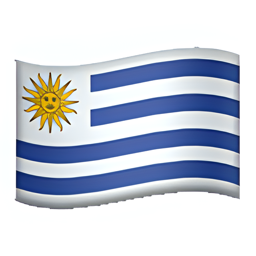
Name: flag for uruguay
Emoji: 🇺🇾
Group: Flags
Sub-group: country-flag